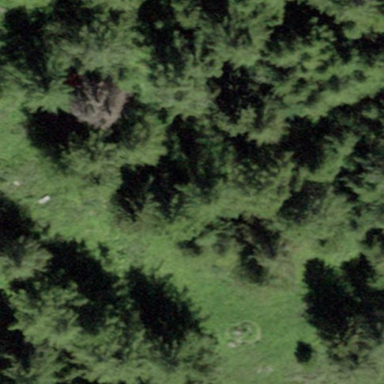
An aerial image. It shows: Forest area.